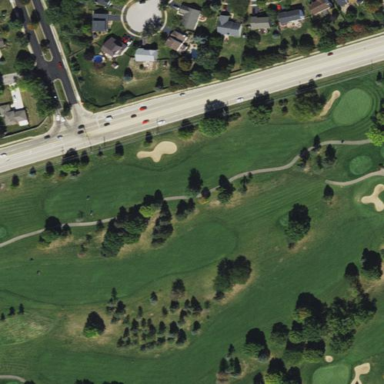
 part of golf course fairway. It is used for the sport of golf."